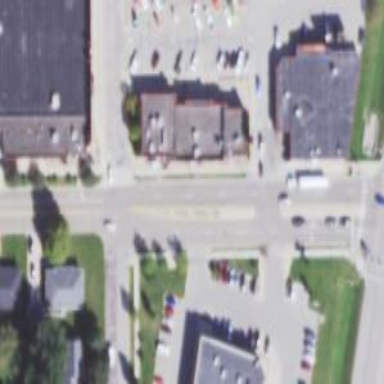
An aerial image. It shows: Unclassified asphalt road with separate sidewalk.